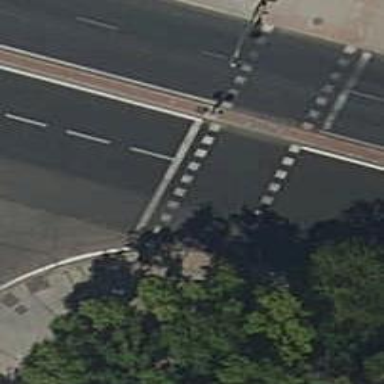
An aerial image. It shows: Zebra crossing with traffic signals. The crossing is marked by traffic lights.